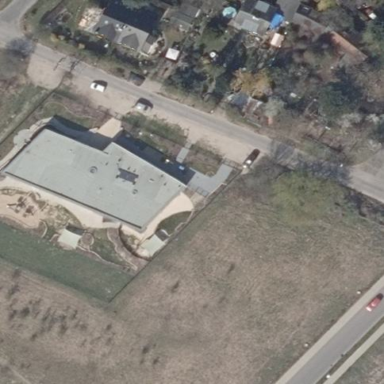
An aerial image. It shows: Kindergarten building.